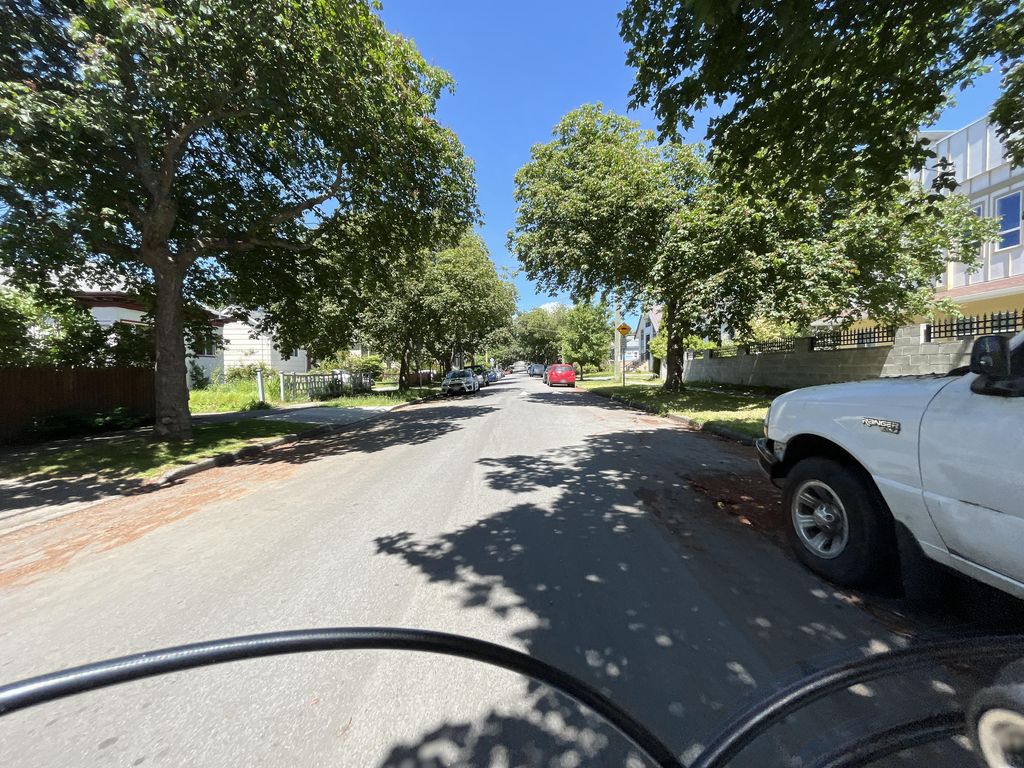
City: victoria